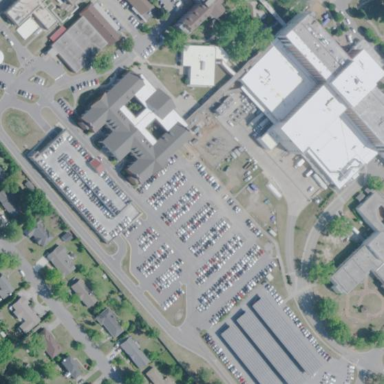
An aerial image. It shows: Hospital building.